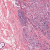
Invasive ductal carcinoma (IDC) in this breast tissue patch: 1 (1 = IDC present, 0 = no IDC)